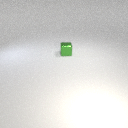
small green metal cube